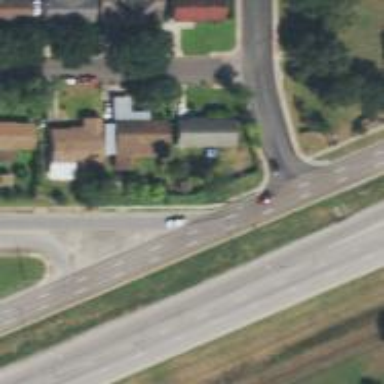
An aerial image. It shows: Secondary road with asphalt surface and frontage road.